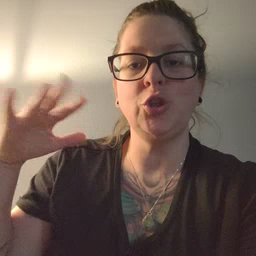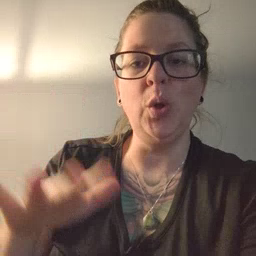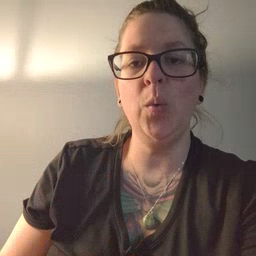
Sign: snow